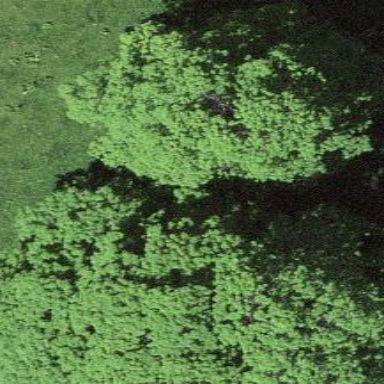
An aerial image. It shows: Forest with broadleaved trees.